Question: I am displaying a list of hours in a DataGridView and would like to shade those hours which fall outside of business hours. I am trying to do this using CellPainting, however I am getting weird results. Could someone please explain what I am doing wrong here?
'''
private void dgvItemView_CellPainting(object sender, DataGridViewCellPaintingEventArgs e)
{
switch (_formType)
{
case FormType.DayView:
TimeSpan openTime = iFlow.Properties.Settings.Default.BusinessHourOpen;
TimeSpan closeTime = iFlow.Properties.Settings.Default.BusinessHourClose;
DataGridViewCell cell = this.dgvItemView[e.ColumnIndex, e.RowIndex];
if (cell.RowIndex < openTime.Hours || cell.RowIndex > closeTime.Hours)
{
e.Graphics.FillRectangle(new SolidBrush(Color.FromArgb(25, Color.Red)), e.ClipBounds);
}
break;
}
}
'''
However this code results in a gradient effect, as follows:

Which I really don't understand. The shading also disappears and re-appears when I scroll up and down, depending on how much I scroll by.
So could someone please explain what I am doing wrong here? I am also going to need to paint partial blocks in case business hours are not on the hour e.g. 08:45 to 17:30, so I can't just change the cell's BackColor to achieve this.
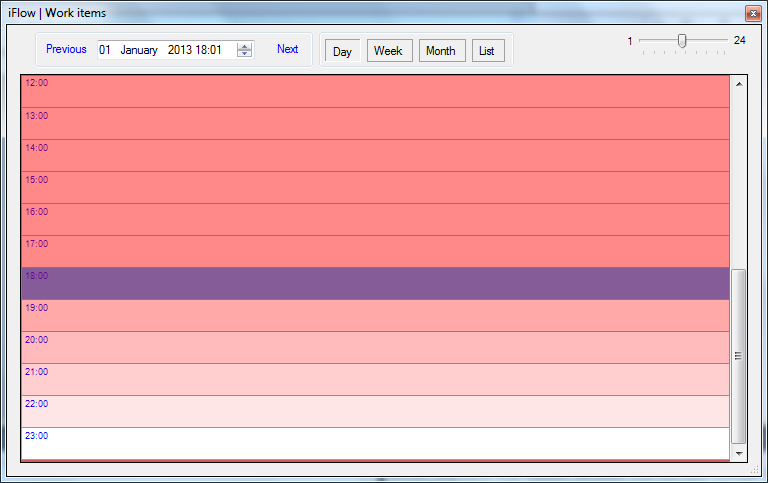
Answer: 'e.ClipBounds' refers to the entire visible part of the 'DataGridView'.
What you're essentially doing is painting multiple transparent layers over the entire visible 'DataGridView' area, resulting in a gradient effect as you scroll.
You should be using 'e.CellBounds' instead.
Another issue, unrelated to your problem, is that you are leaking GDI handles from the 'SolidBrush'. 'Dispose()' of your 'SolidBrush' after painting, or better yet, use a 'using' statement as such:
'''
using (var sb = new SolidBrush(Color.FromArgb(25, Color.Red)))
{
e.Graphics.FillRectangle(sb , e.CellBounds);
}
'''
You must also set 'e.Handled' to 'true' after painting, to prevent the system from painting over your work.
From <URL>:
> If you manually paint the cell, set the HandledEventArgs.Handled
property to true. If you do not set HandledEventArgs.Handled to true,
the cell will paint over your customizations.